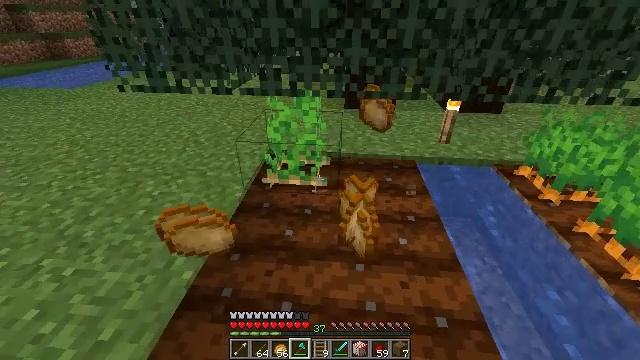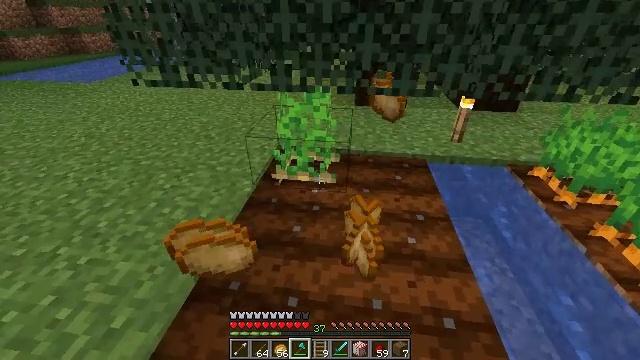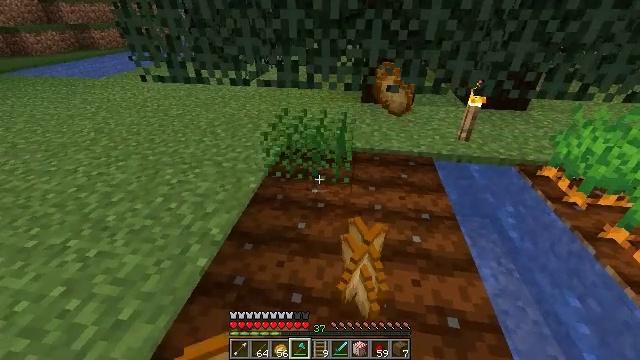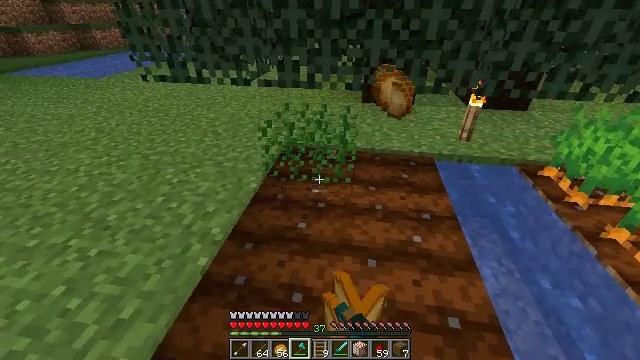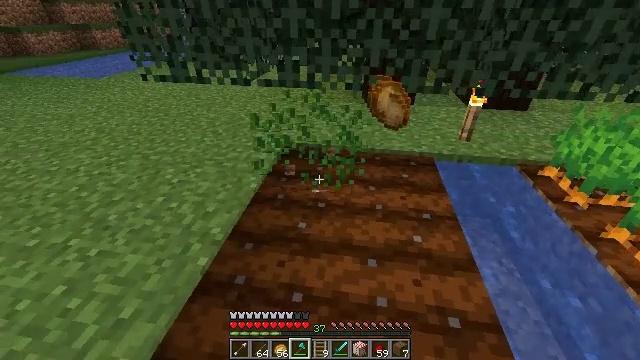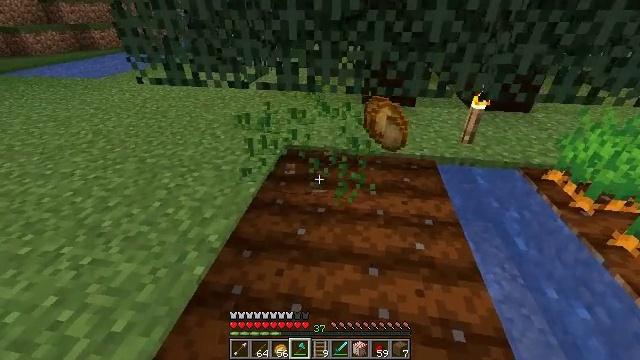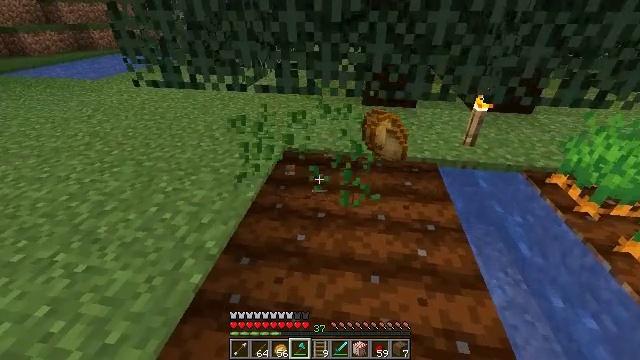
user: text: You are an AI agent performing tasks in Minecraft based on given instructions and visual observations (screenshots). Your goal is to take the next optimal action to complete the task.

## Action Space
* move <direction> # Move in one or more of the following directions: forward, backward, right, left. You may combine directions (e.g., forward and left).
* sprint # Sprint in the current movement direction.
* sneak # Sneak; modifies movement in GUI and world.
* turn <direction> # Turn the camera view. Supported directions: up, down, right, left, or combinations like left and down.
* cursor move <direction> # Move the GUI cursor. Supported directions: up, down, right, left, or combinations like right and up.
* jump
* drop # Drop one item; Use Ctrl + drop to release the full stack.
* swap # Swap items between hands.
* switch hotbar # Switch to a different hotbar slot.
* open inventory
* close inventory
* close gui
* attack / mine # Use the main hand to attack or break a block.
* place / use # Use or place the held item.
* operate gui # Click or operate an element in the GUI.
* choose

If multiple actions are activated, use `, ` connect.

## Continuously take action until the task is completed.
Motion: motion action
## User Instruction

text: Gather potatoes by left-clicking.
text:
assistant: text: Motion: turn left
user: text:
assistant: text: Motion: turn left, attack / mine
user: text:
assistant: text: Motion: attack / mine
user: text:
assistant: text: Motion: attack / mine
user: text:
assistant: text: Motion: move forward
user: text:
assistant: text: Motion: move forward
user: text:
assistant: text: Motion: no_op